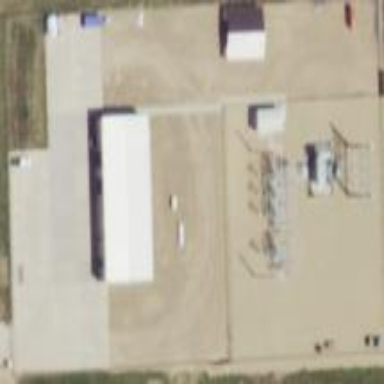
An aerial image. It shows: Power substation primarily used for electricity generation.